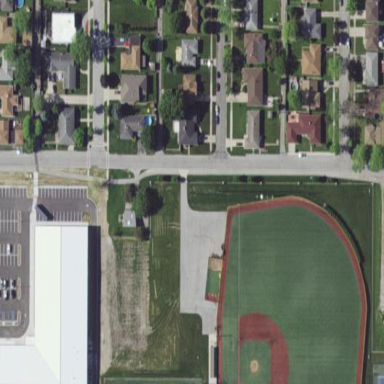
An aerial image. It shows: Baseball pitch for leisure land.